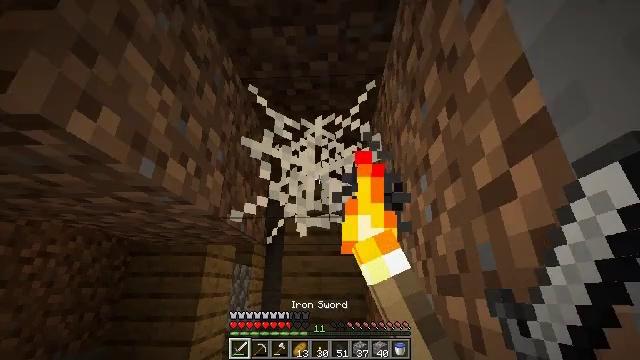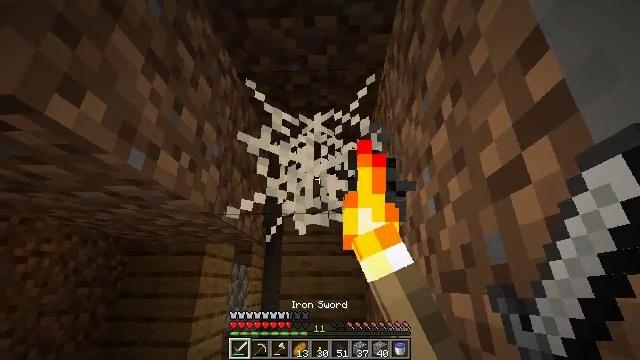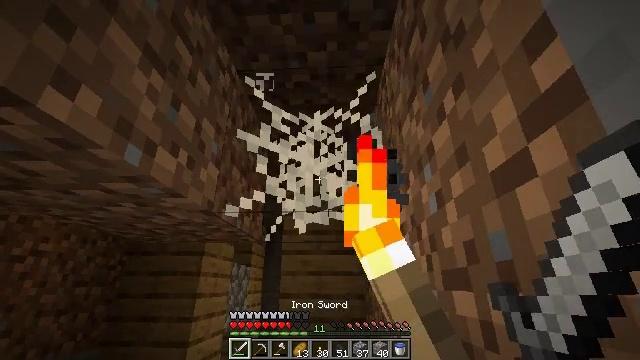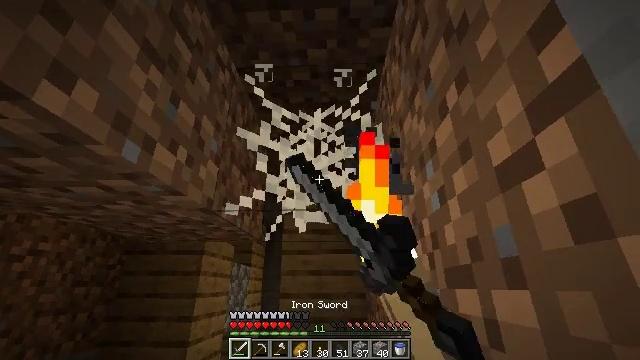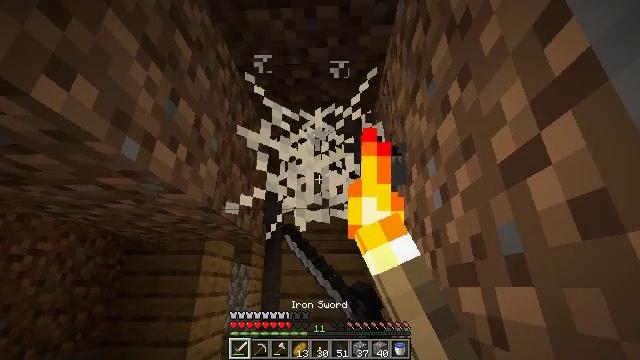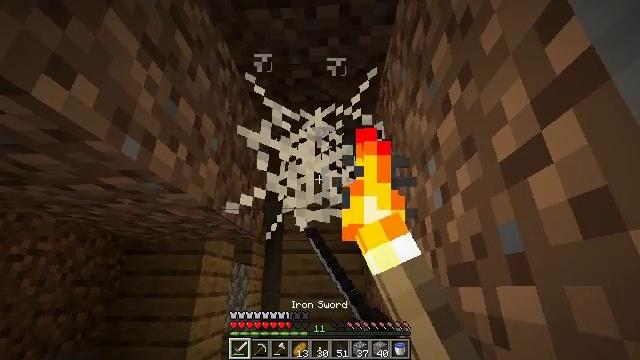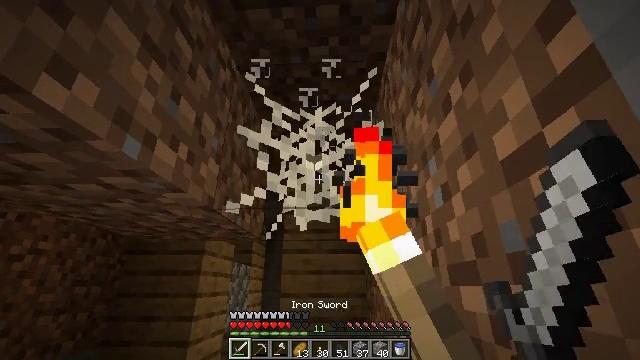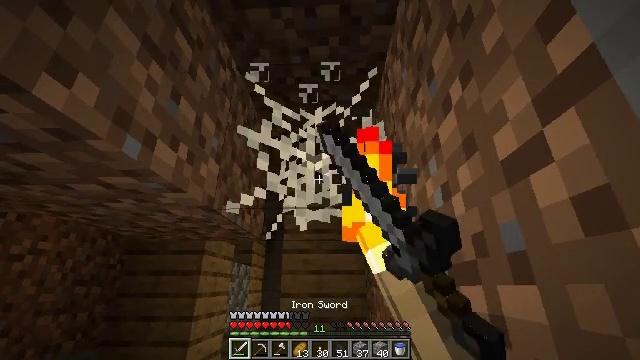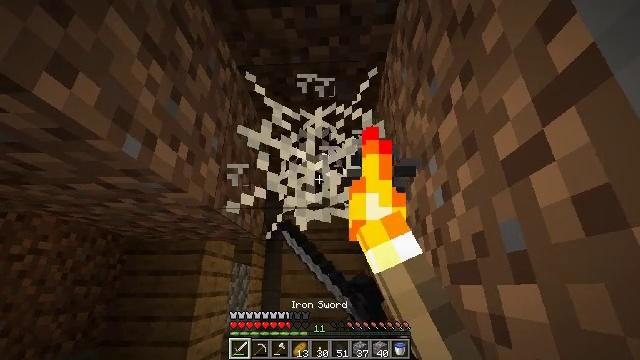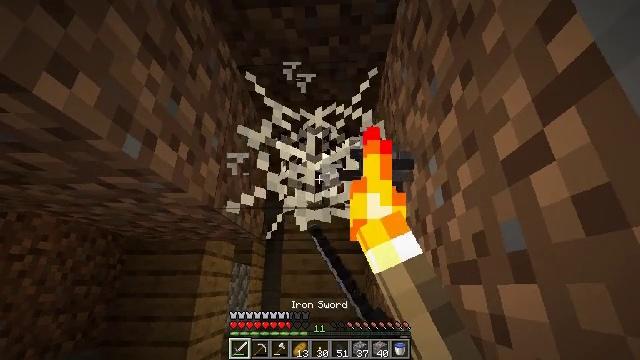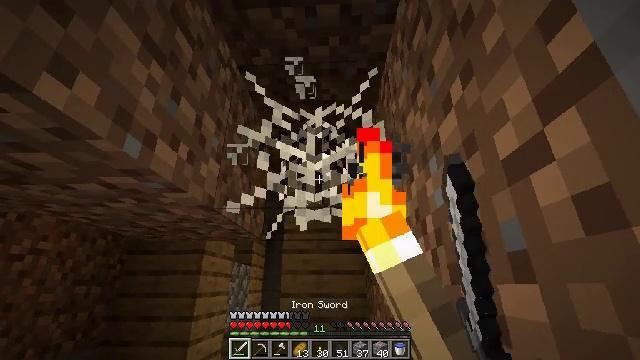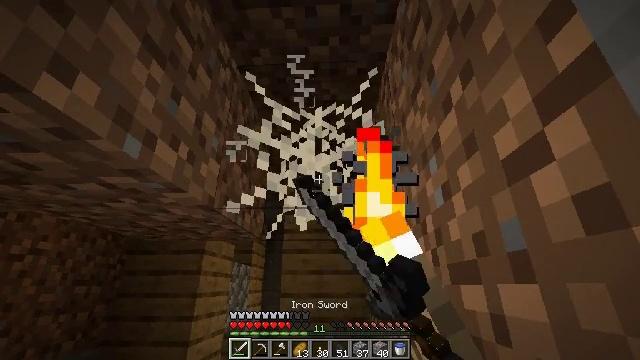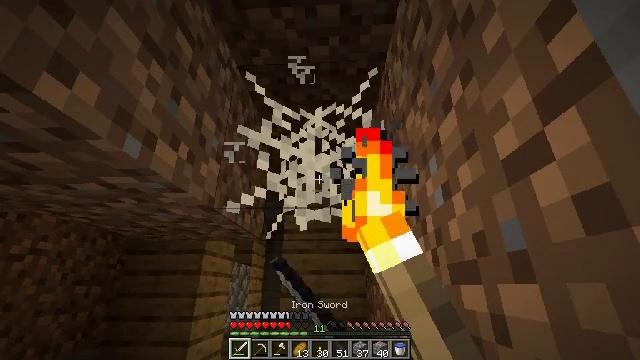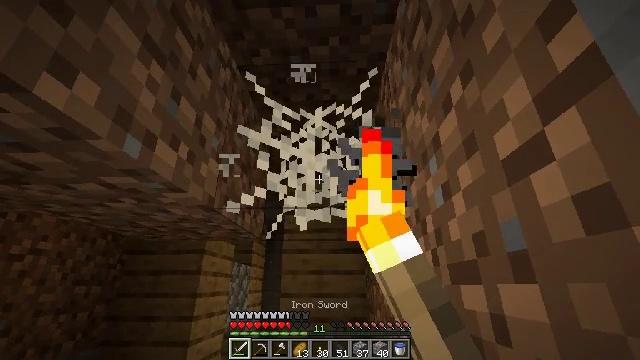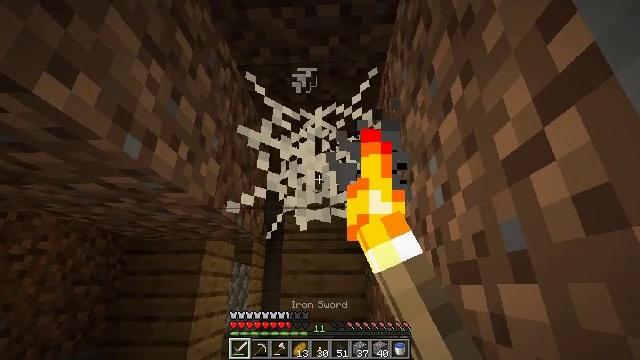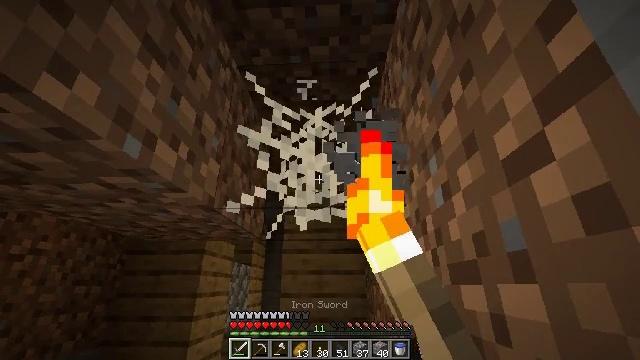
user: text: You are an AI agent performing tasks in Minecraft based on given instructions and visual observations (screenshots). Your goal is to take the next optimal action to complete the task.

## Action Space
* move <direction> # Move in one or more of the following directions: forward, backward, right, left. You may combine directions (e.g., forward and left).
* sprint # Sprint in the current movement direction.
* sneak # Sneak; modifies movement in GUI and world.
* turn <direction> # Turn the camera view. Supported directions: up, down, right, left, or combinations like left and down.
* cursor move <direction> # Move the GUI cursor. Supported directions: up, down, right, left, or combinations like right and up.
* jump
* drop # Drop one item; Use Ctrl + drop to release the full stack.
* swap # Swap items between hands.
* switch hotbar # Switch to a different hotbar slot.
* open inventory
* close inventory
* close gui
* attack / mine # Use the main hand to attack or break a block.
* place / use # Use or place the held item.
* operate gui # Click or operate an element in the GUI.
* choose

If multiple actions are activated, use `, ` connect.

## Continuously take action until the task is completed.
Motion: motion action
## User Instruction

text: Collect cobweb using shears for string.
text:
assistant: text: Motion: no_op
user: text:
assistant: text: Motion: attack / mine
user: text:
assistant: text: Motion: attack / mine
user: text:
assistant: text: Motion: attack / mine
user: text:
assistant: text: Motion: attack / mine
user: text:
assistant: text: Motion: attack / mine
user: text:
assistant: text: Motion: attack / mine
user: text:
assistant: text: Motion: attack / mine
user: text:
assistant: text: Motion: attack / mine
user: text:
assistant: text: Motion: attack / mine
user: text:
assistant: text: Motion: no_op
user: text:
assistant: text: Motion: no_op
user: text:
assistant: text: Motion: no_op
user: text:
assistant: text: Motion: no_op
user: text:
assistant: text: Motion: no_op
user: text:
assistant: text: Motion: no_op
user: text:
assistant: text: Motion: turn up
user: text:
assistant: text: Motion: no_op
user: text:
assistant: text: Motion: turn right and up
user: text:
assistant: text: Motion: turn right and up
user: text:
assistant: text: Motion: attack / mine
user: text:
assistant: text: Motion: move forward, attack / mine
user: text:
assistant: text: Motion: move forward, attack / mine
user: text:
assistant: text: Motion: move forward, attack / mine
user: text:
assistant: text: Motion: move forward, attack / mine
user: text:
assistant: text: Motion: attack / mine
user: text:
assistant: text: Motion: attack / mine
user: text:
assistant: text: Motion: attack / mine
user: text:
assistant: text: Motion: attack / mine
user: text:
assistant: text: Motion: attack / mine